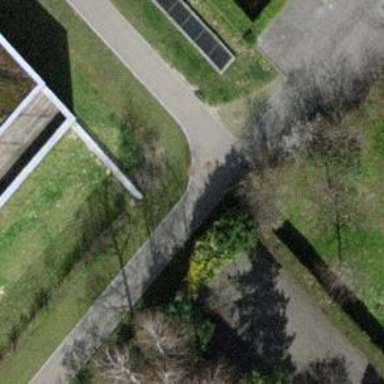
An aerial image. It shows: Pedestrian path with asphalt surface.